【题型】选择题　【知识点】平面几何　【难度】easy
由 $AB \parallel CD$ 可以得到的结论是（\quad ）

A. $\angle 1 = \angle 2$ \quad
B. $\angle 2 = \angle 3$ \quad
C. $\angle 3 = \angle 4$ \quad
D. $\angle 1 = \angle 4$
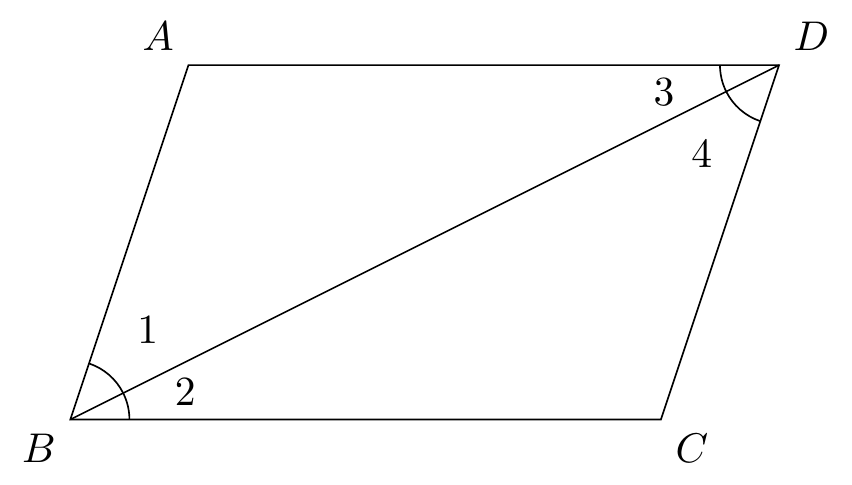
【解答】
$\because AB \parallel CD$，

$\therefore \angle 1 = \angle 4$，

根据“两直线平行，内错角相等”，A、B、C 三个选项均错误，只有 D 选项正确。

故选 D。